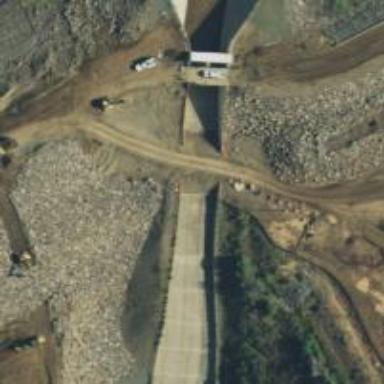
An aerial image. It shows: Spillway along waterway.